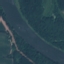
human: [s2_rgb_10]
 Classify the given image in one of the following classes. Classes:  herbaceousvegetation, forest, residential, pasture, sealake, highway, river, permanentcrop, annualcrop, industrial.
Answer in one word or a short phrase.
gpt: River